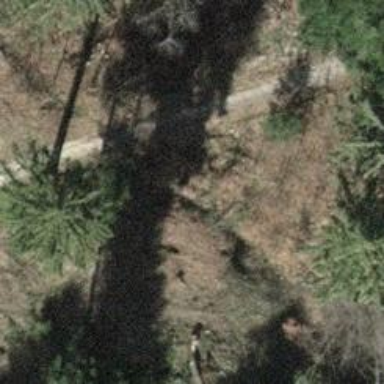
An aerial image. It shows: Culvert tunnel underneath ditch.